Field crop: maize
Growth stage: 2
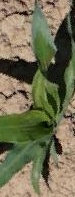
Species: maize